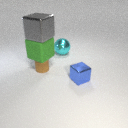
small brown rubber cylinder below large green rubber cube